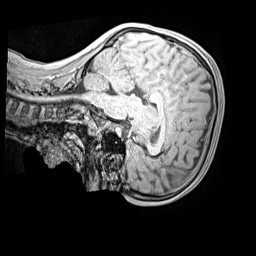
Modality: MP2RAGE
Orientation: sagittal
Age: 9
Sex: female
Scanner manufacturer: siemens
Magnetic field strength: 3 T
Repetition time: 4 s
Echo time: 0.00299 s